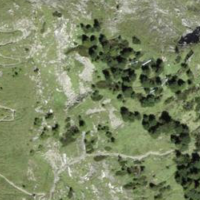
EUNIS habitat code: 23
Species observed at this site:
Gentianella campestris
Allium victorialis
Campanula thyrsoides